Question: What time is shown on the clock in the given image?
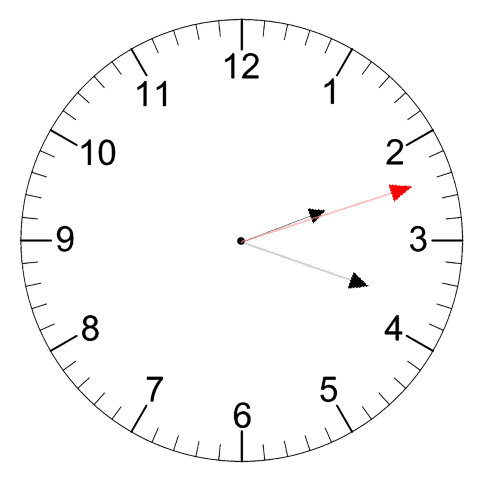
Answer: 02:18:12